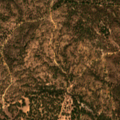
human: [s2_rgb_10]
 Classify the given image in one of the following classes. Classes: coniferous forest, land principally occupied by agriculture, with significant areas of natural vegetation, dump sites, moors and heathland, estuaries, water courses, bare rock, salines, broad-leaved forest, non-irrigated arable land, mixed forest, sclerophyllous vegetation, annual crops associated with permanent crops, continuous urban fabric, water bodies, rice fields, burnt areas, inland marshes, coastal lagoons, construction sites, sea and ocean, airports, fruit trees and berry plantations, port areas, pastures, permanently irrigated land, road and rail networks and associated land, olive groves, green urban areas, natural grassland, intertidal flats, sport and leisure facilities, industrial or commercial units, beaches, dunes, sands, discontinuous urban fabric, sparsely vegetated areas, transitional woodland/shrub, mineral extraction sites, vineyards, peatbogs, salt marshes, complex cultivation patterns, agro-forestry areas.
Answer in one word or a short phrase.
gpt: broad-leaved forest, mixed forest